Field crop: tomato
Growth stage: 1
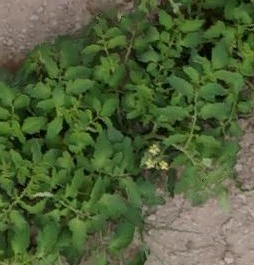
Species: tomato